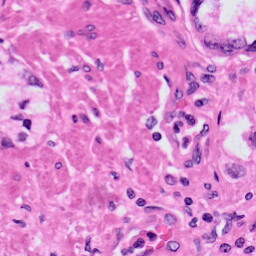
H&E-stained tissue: Prostate